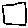
Label: square